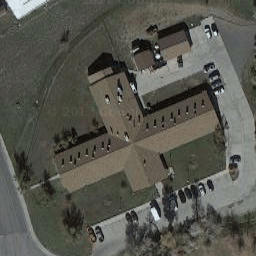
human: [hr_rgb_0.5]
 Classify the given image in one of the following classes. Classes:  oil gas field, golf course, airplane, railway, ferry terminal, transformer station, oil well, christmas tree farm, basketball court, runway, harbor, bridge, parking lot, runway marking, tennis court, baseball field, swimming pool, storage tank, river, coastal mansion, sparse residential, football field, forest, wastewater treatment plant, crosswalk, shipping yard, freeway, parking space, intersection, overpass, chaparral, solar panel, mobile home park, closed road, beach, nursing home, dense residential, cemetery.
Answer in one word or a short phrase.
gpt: nursing home